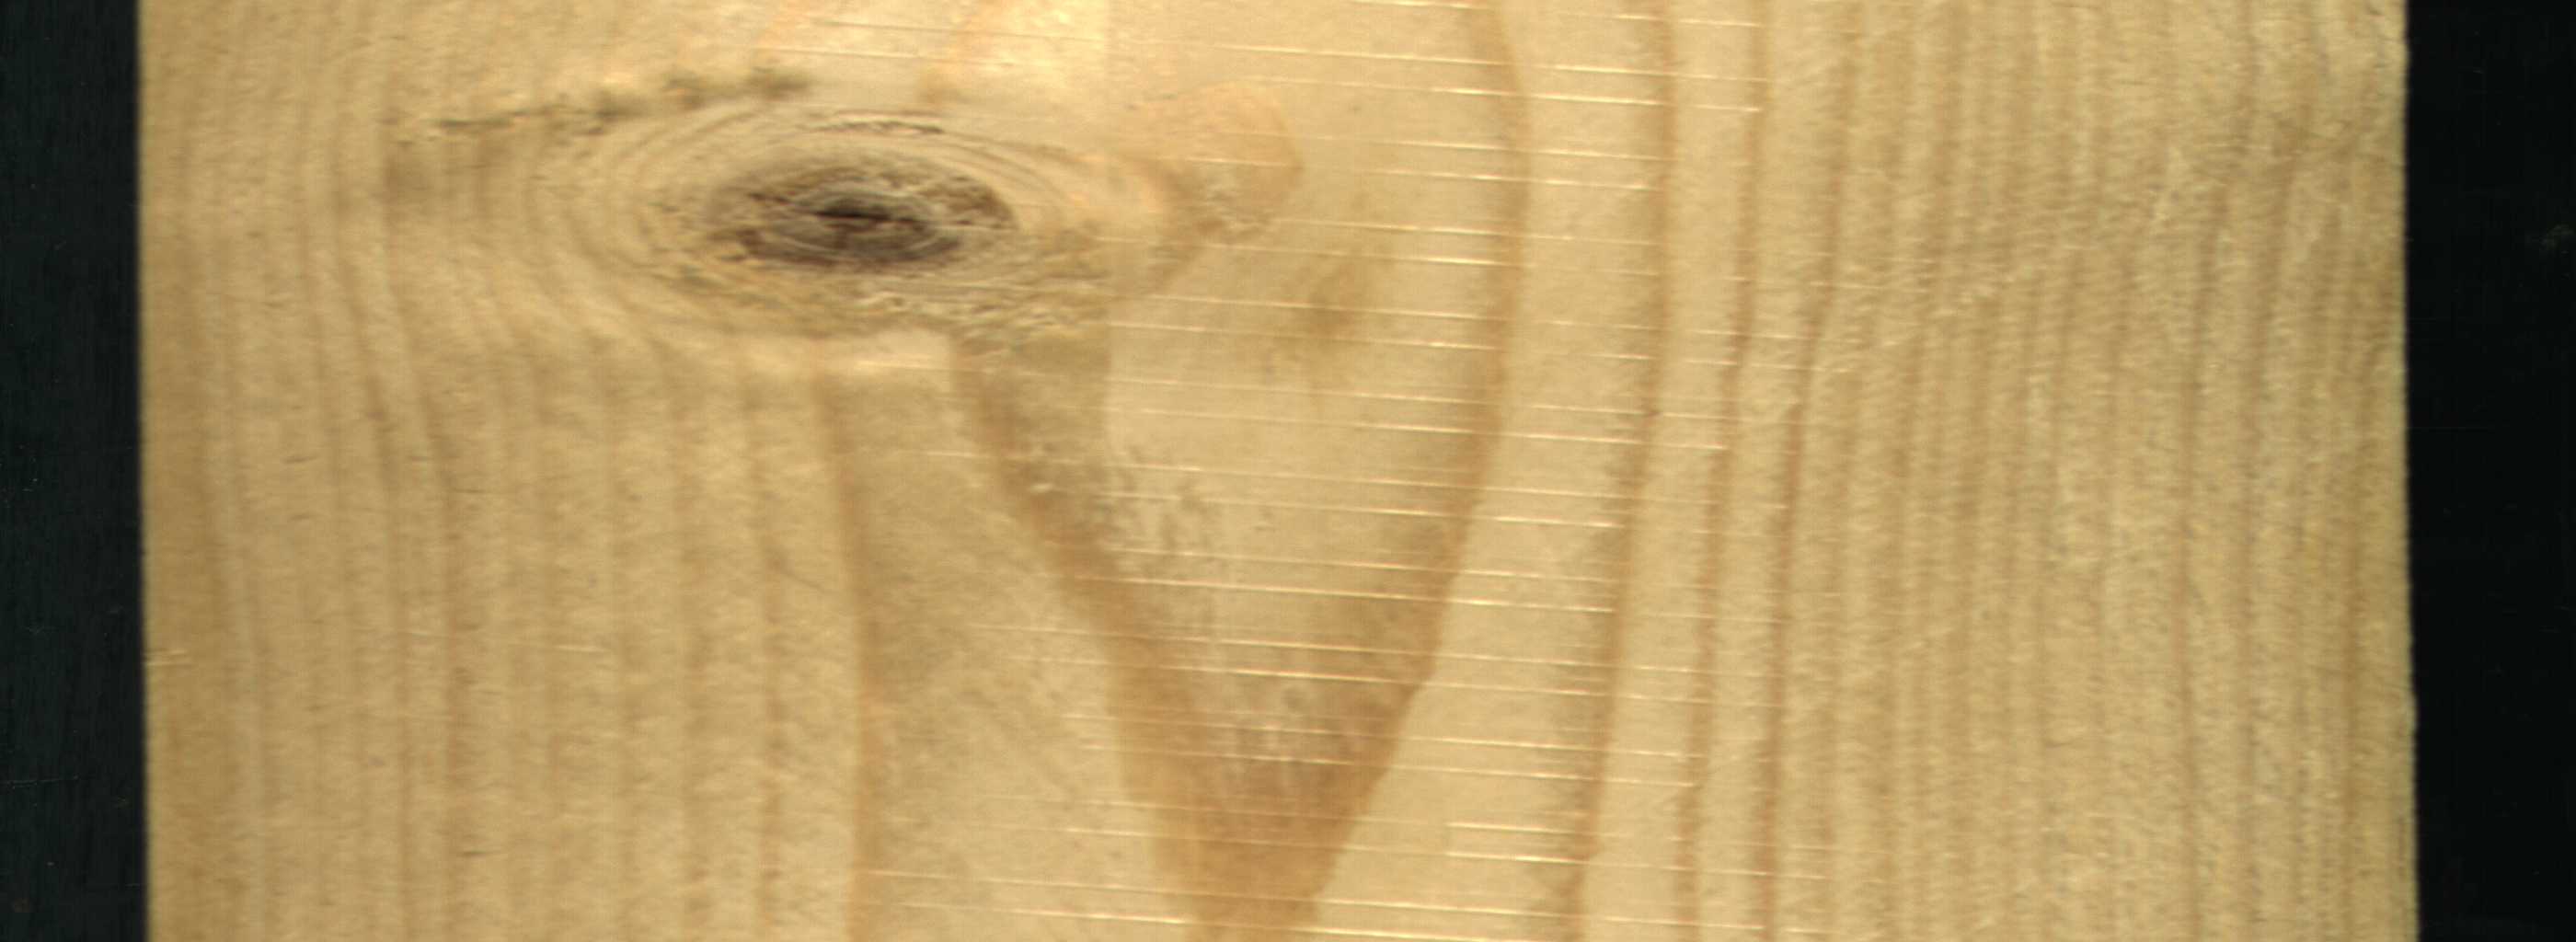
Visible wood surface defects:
Live_Knot